Field crop: maize
Growth stage: 1
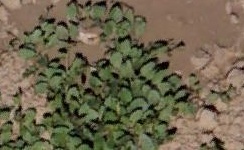
Species: convolvulus